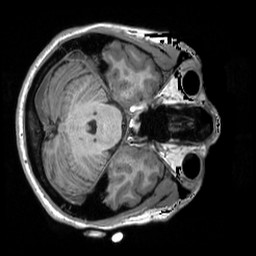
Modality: T1w
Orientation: axial
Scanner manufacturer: siemens
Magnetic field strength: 3 T
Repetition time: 2.3 s
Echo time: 0.00298 s